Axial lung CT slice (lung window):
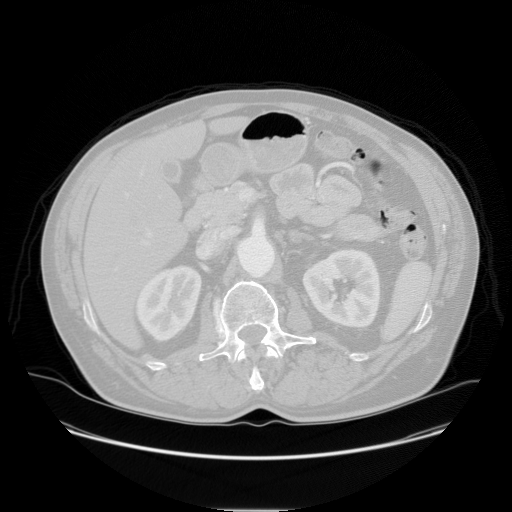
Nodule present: no